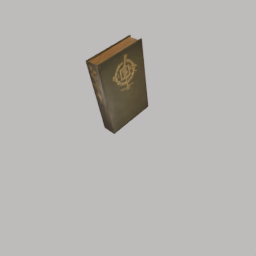
Label: tools